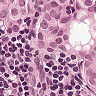
Metastatic tissue present: yes